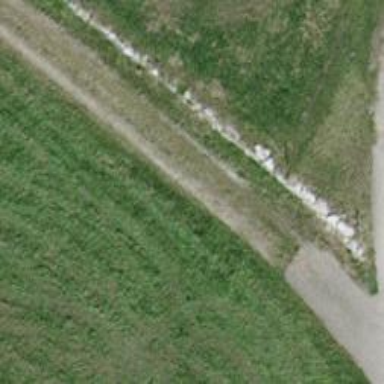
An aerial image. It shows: Compacted track road with grade3 tracktype.